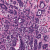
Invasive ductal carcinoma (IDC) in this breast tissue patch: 0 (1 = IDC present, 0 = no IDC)